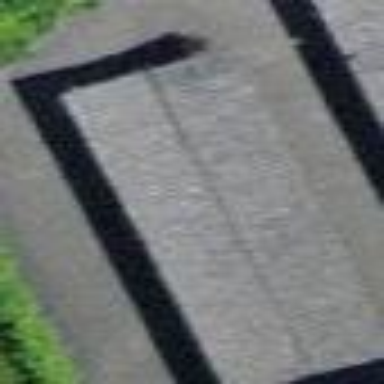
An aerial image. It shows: View of roof of building.